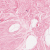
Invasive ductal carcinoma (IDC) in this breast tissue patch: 0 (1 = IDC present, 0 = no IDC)